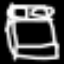
Label: bed